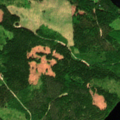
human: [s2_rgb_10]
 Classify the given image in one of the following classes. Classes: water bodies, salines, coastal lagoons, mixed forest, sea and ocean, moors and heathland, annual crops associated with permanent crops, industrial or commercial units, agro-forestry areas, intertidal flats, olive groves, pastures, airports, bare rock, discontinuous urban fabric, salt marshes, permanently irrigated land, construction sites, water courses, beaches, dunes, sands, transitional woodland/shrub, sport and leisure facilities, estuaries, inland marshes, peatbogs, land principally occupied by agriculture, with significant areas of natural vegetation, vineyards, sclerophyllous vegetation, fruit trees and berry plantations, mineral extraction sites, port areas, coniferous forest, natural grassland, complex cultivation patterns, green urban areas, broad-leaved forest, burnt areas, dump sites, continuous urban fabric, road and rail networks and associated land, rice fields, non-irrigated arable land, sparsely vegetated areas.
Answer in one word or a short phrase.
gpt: coniferous forest, mixed forest, transitional woodland/shrub, water bodies